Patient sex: M
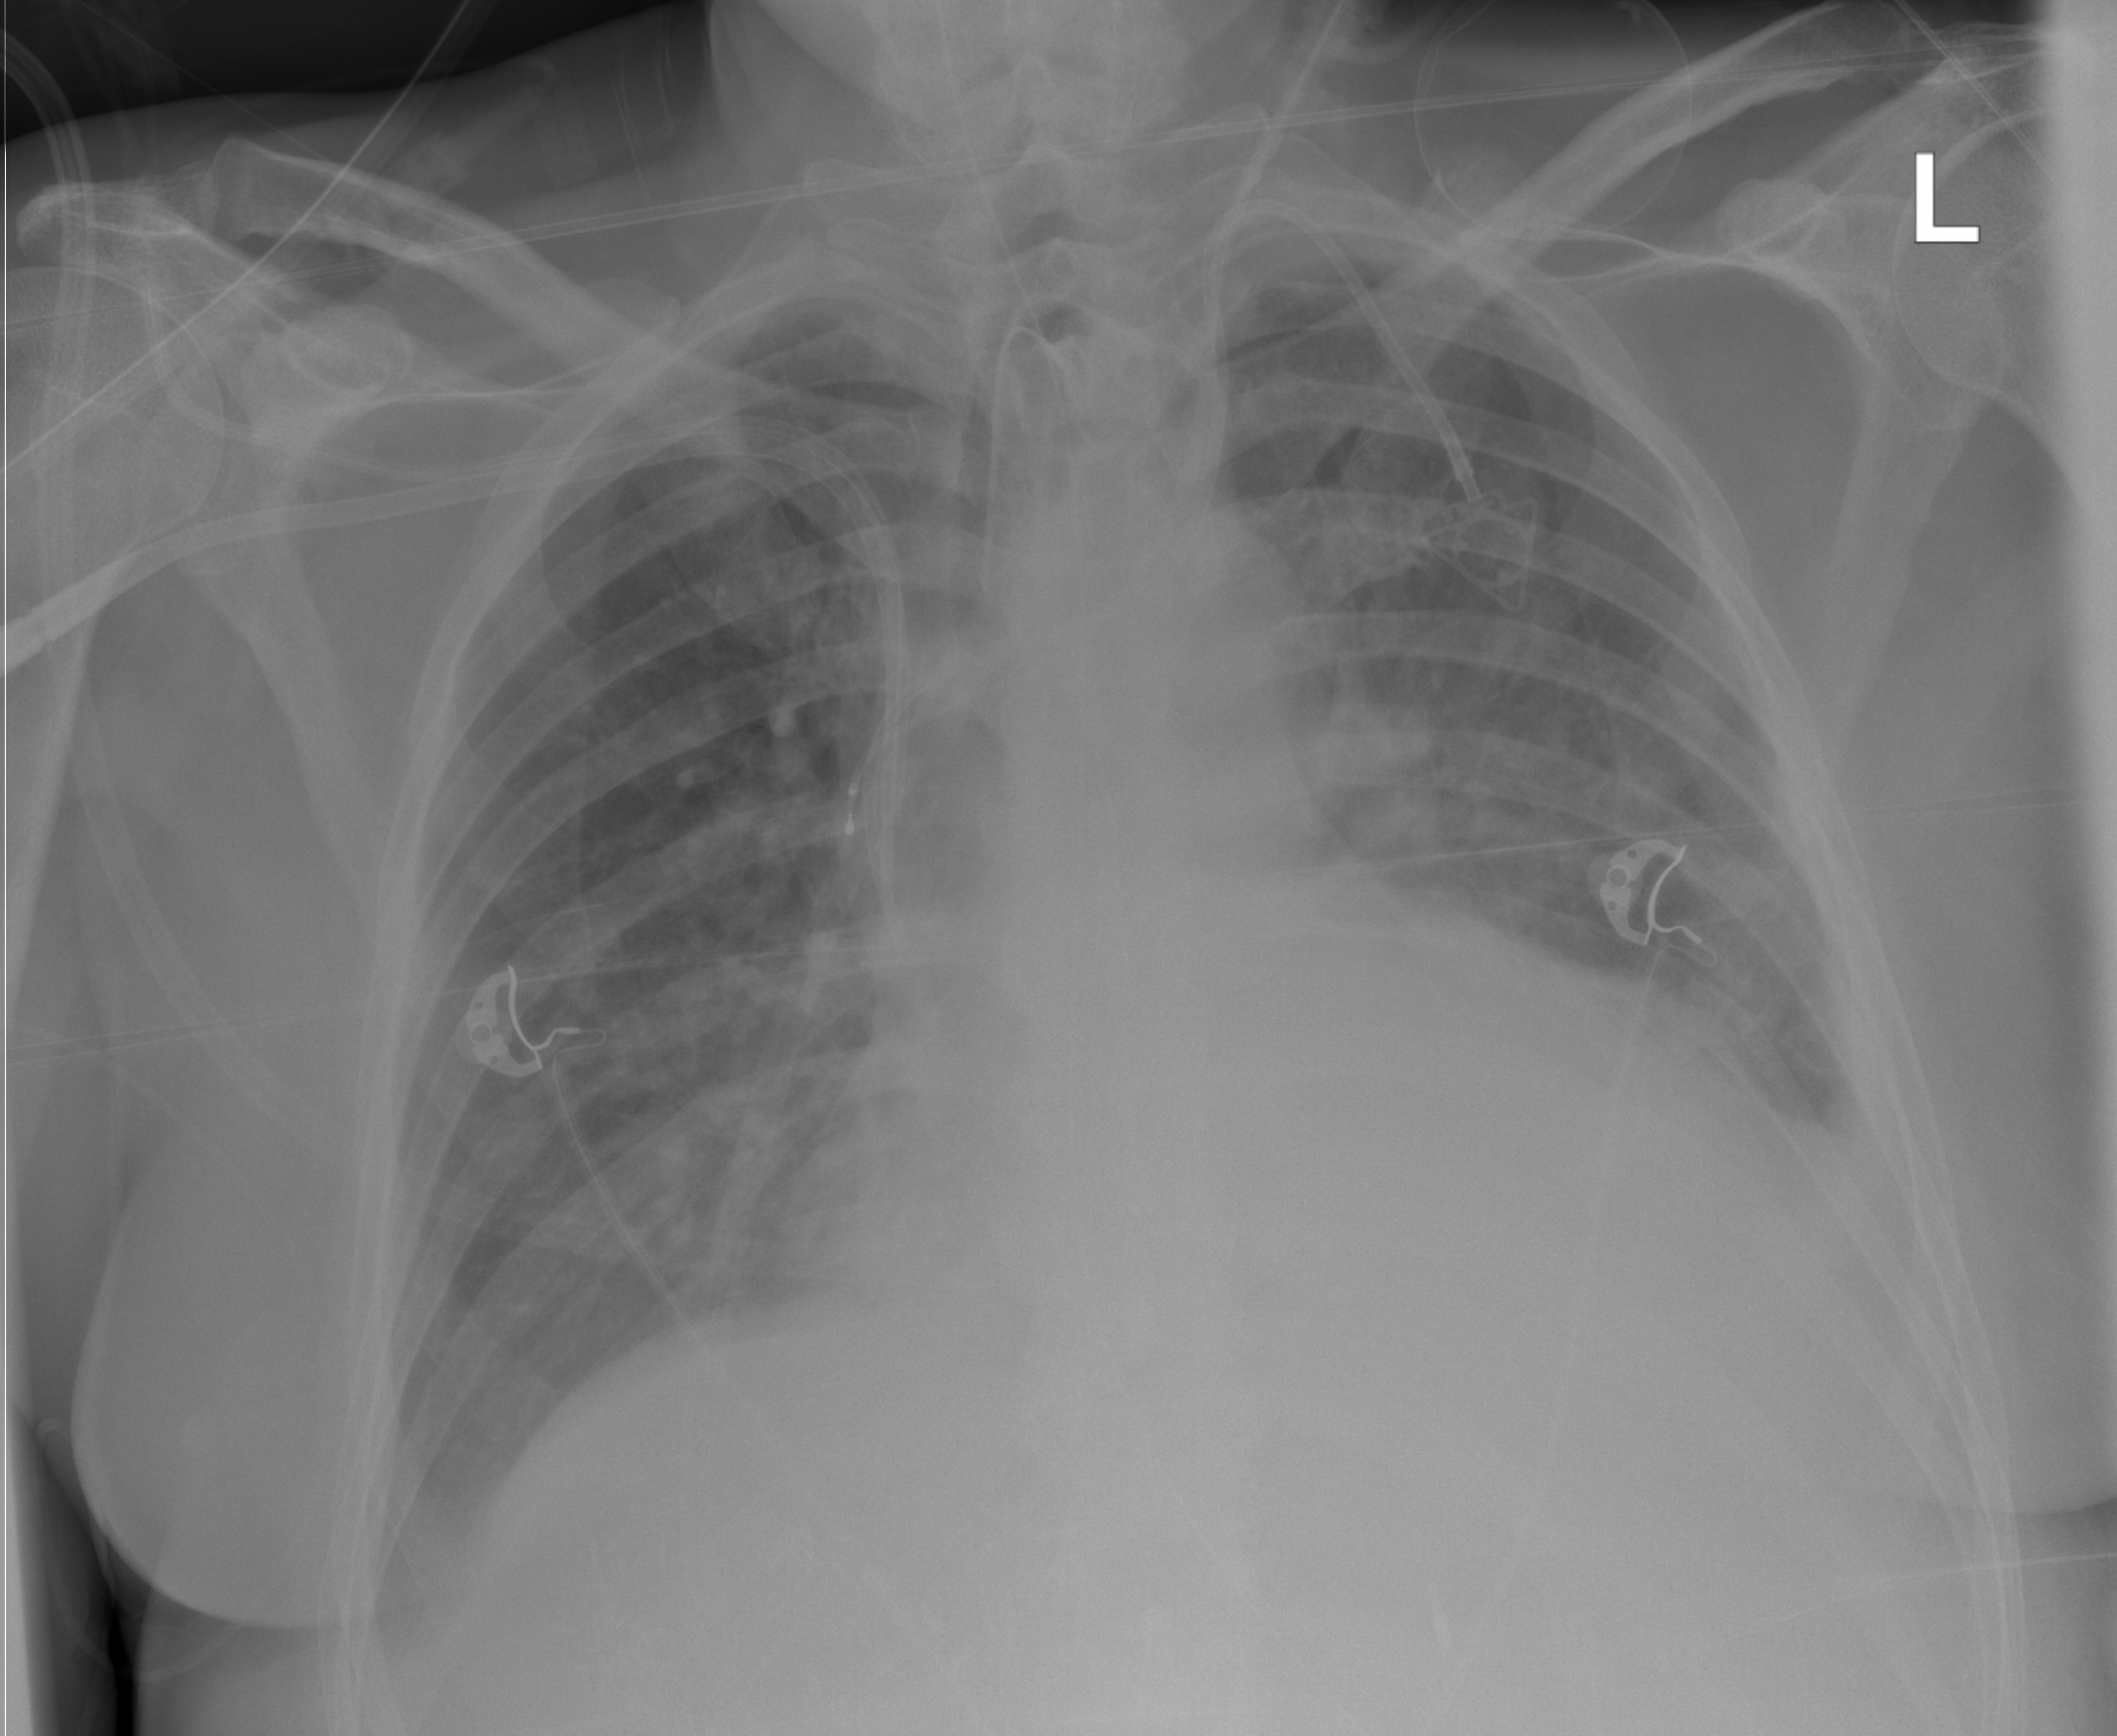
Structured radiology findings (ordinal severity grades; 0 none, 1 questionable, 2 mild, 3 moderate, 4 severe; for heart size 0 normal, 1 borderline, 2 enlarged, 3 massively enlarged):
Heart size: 2
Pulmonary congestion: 0
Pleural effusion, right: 0
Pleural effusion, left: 2
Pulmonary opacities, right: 0
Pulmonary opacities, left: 0
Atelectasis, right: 2
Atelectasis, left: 2